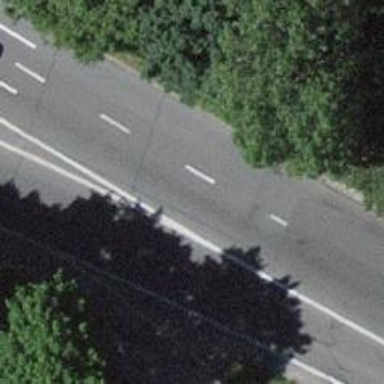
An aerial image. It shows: Primary road with asphalt surface. There is separate sidewalk.